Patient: sex M, age 60
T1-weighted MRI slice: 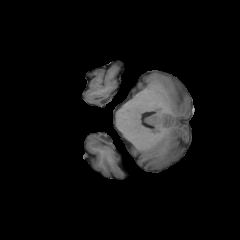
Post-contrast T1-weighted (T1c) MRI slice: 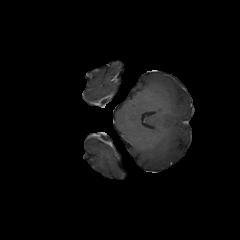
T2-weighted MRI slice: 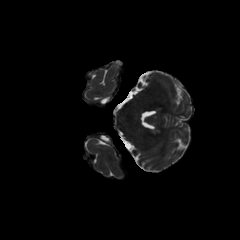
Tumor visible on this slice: no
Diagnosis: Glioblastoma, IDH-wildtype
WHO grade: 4